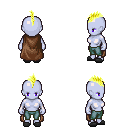
a pixel art fantasy rpg character, female body template, dark elf, purple skin, brown cape, teal pants, gold mohawk hairstyle, gray slippers, four views (front, back, left, right), 2x2 character sprite sheet, small pixel art, hard edges, no anti-aliasing